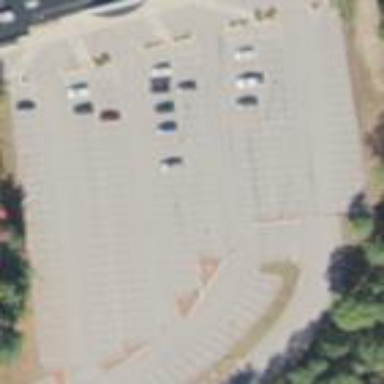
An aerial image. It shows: Parking area with surface.